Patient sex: M
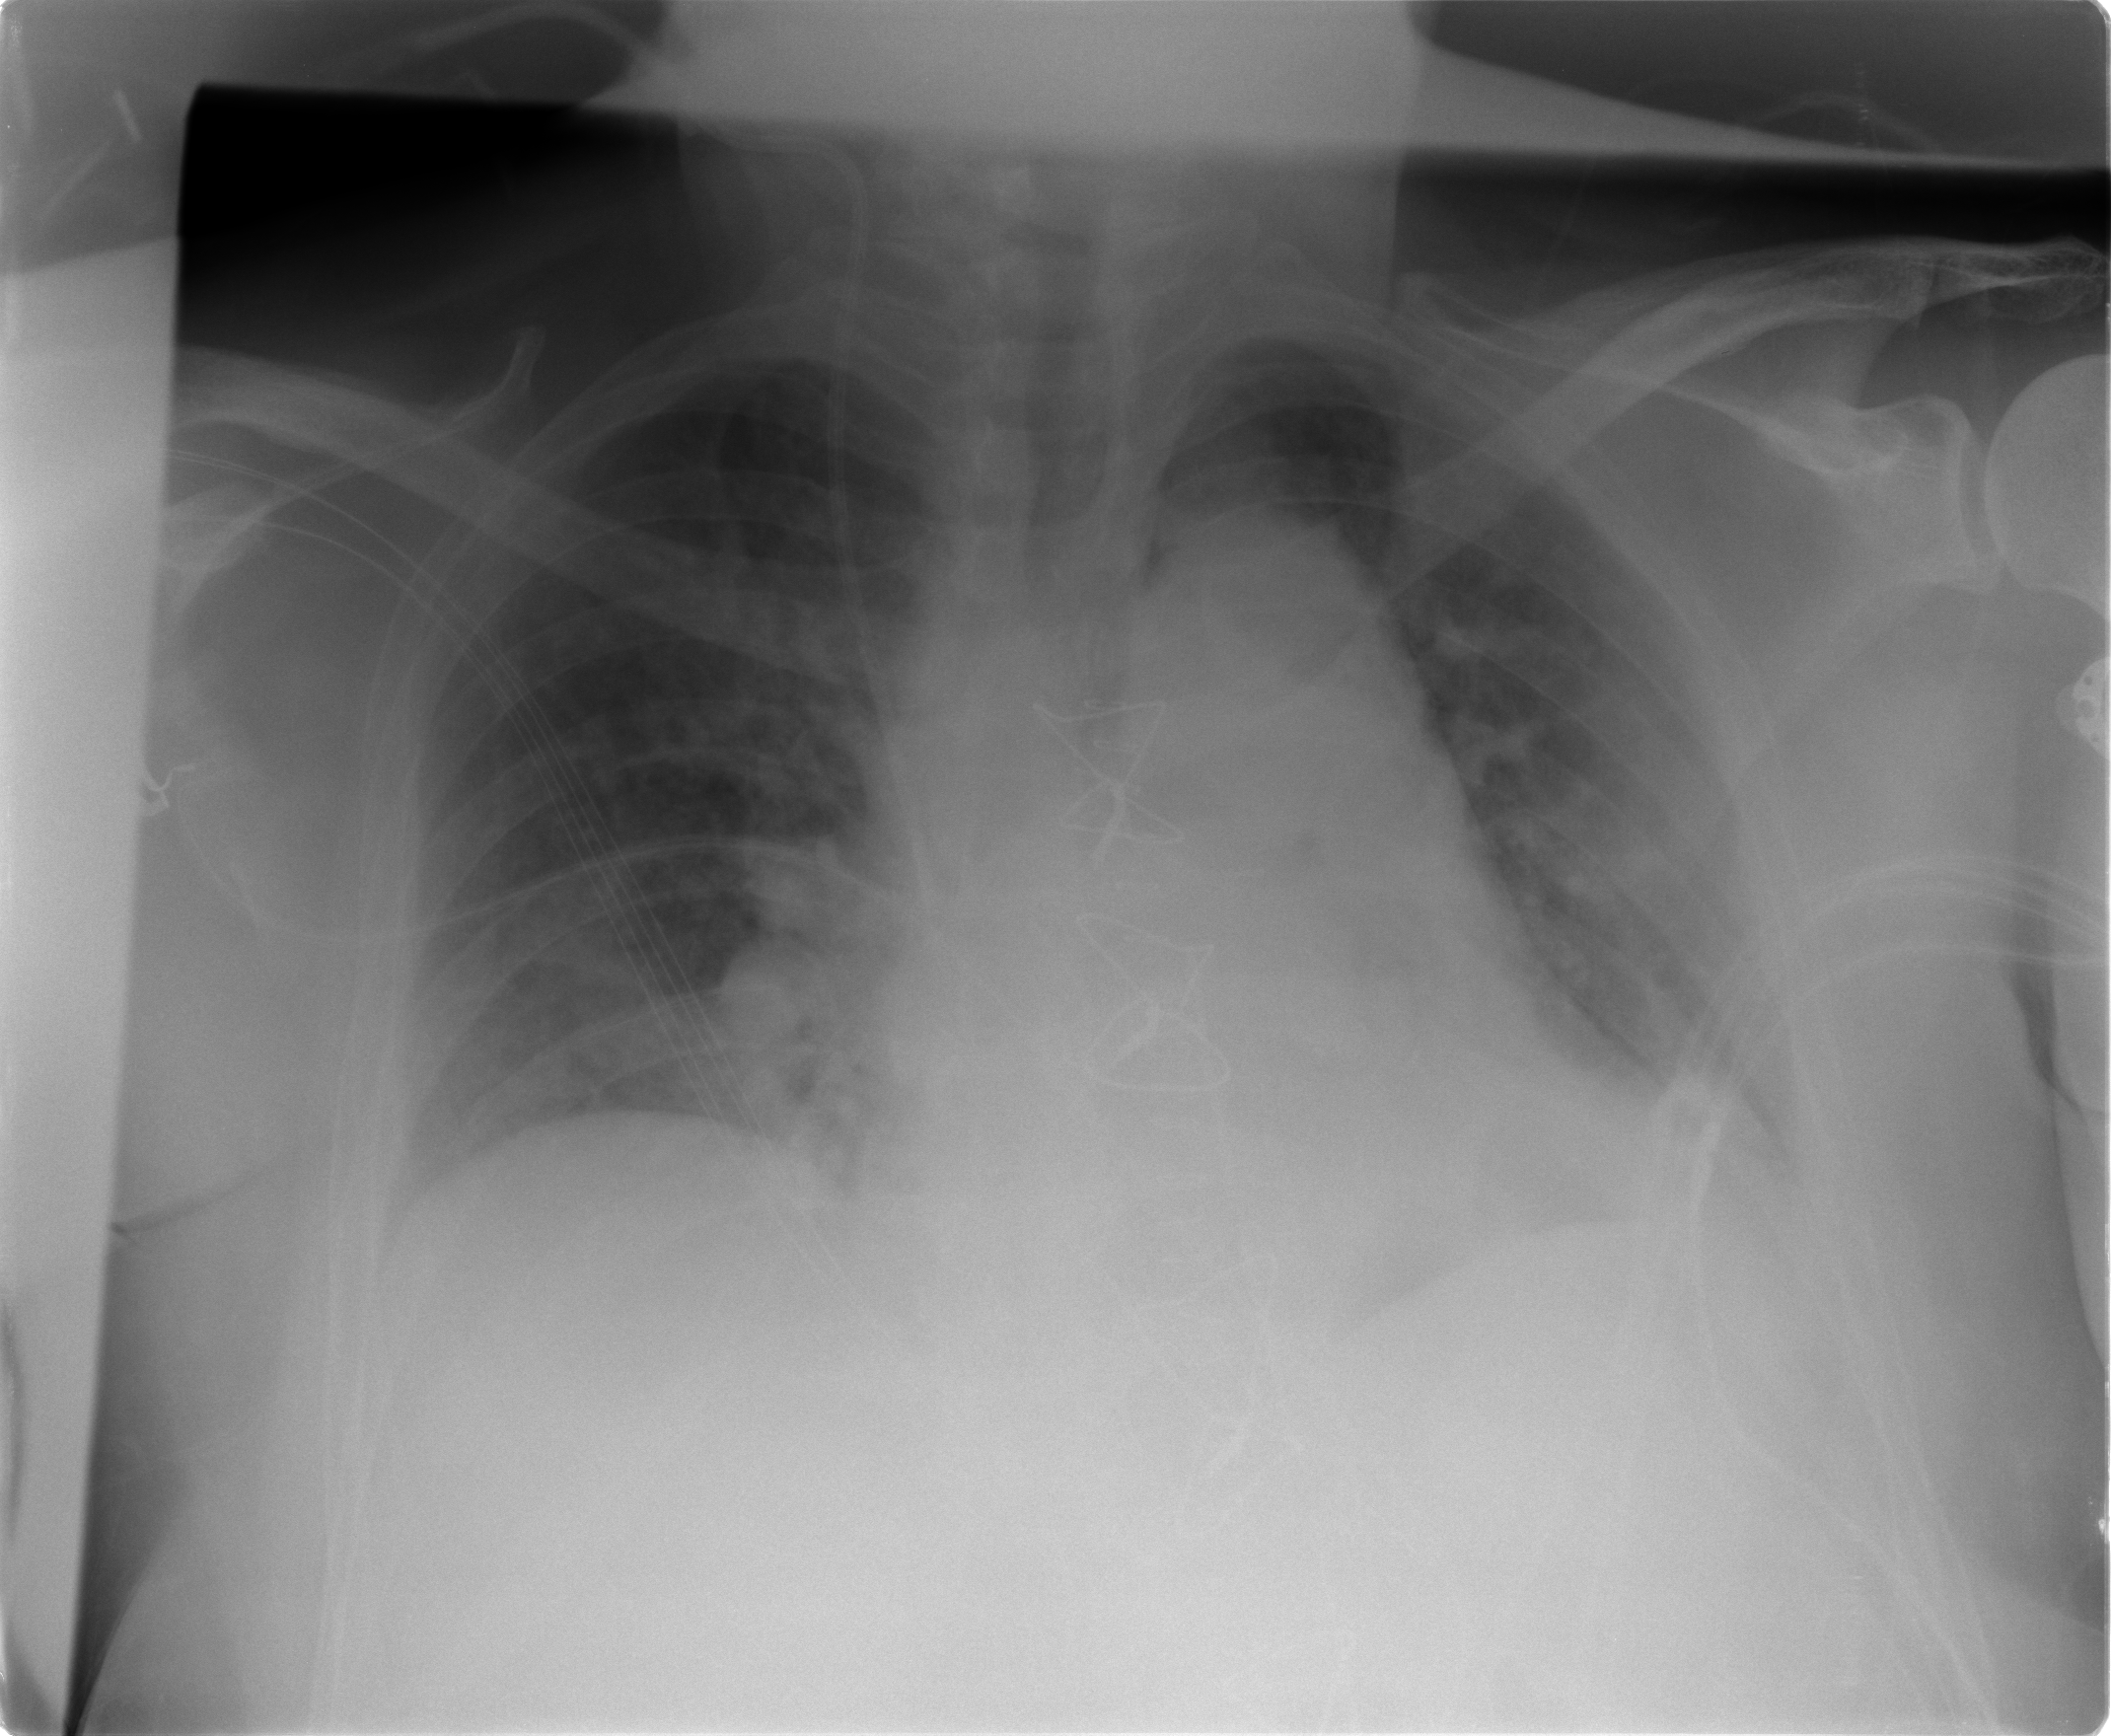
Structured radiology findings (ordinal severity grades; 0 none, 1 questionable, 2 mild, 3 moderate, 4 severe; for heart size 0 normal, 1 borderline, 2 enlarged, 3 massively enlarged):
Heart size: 2
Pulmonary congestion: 2
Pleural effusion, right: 0
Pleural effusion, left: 2
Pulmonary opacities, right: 1
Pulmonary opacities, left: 1
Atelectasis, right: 2
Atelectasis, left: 2